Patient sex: M
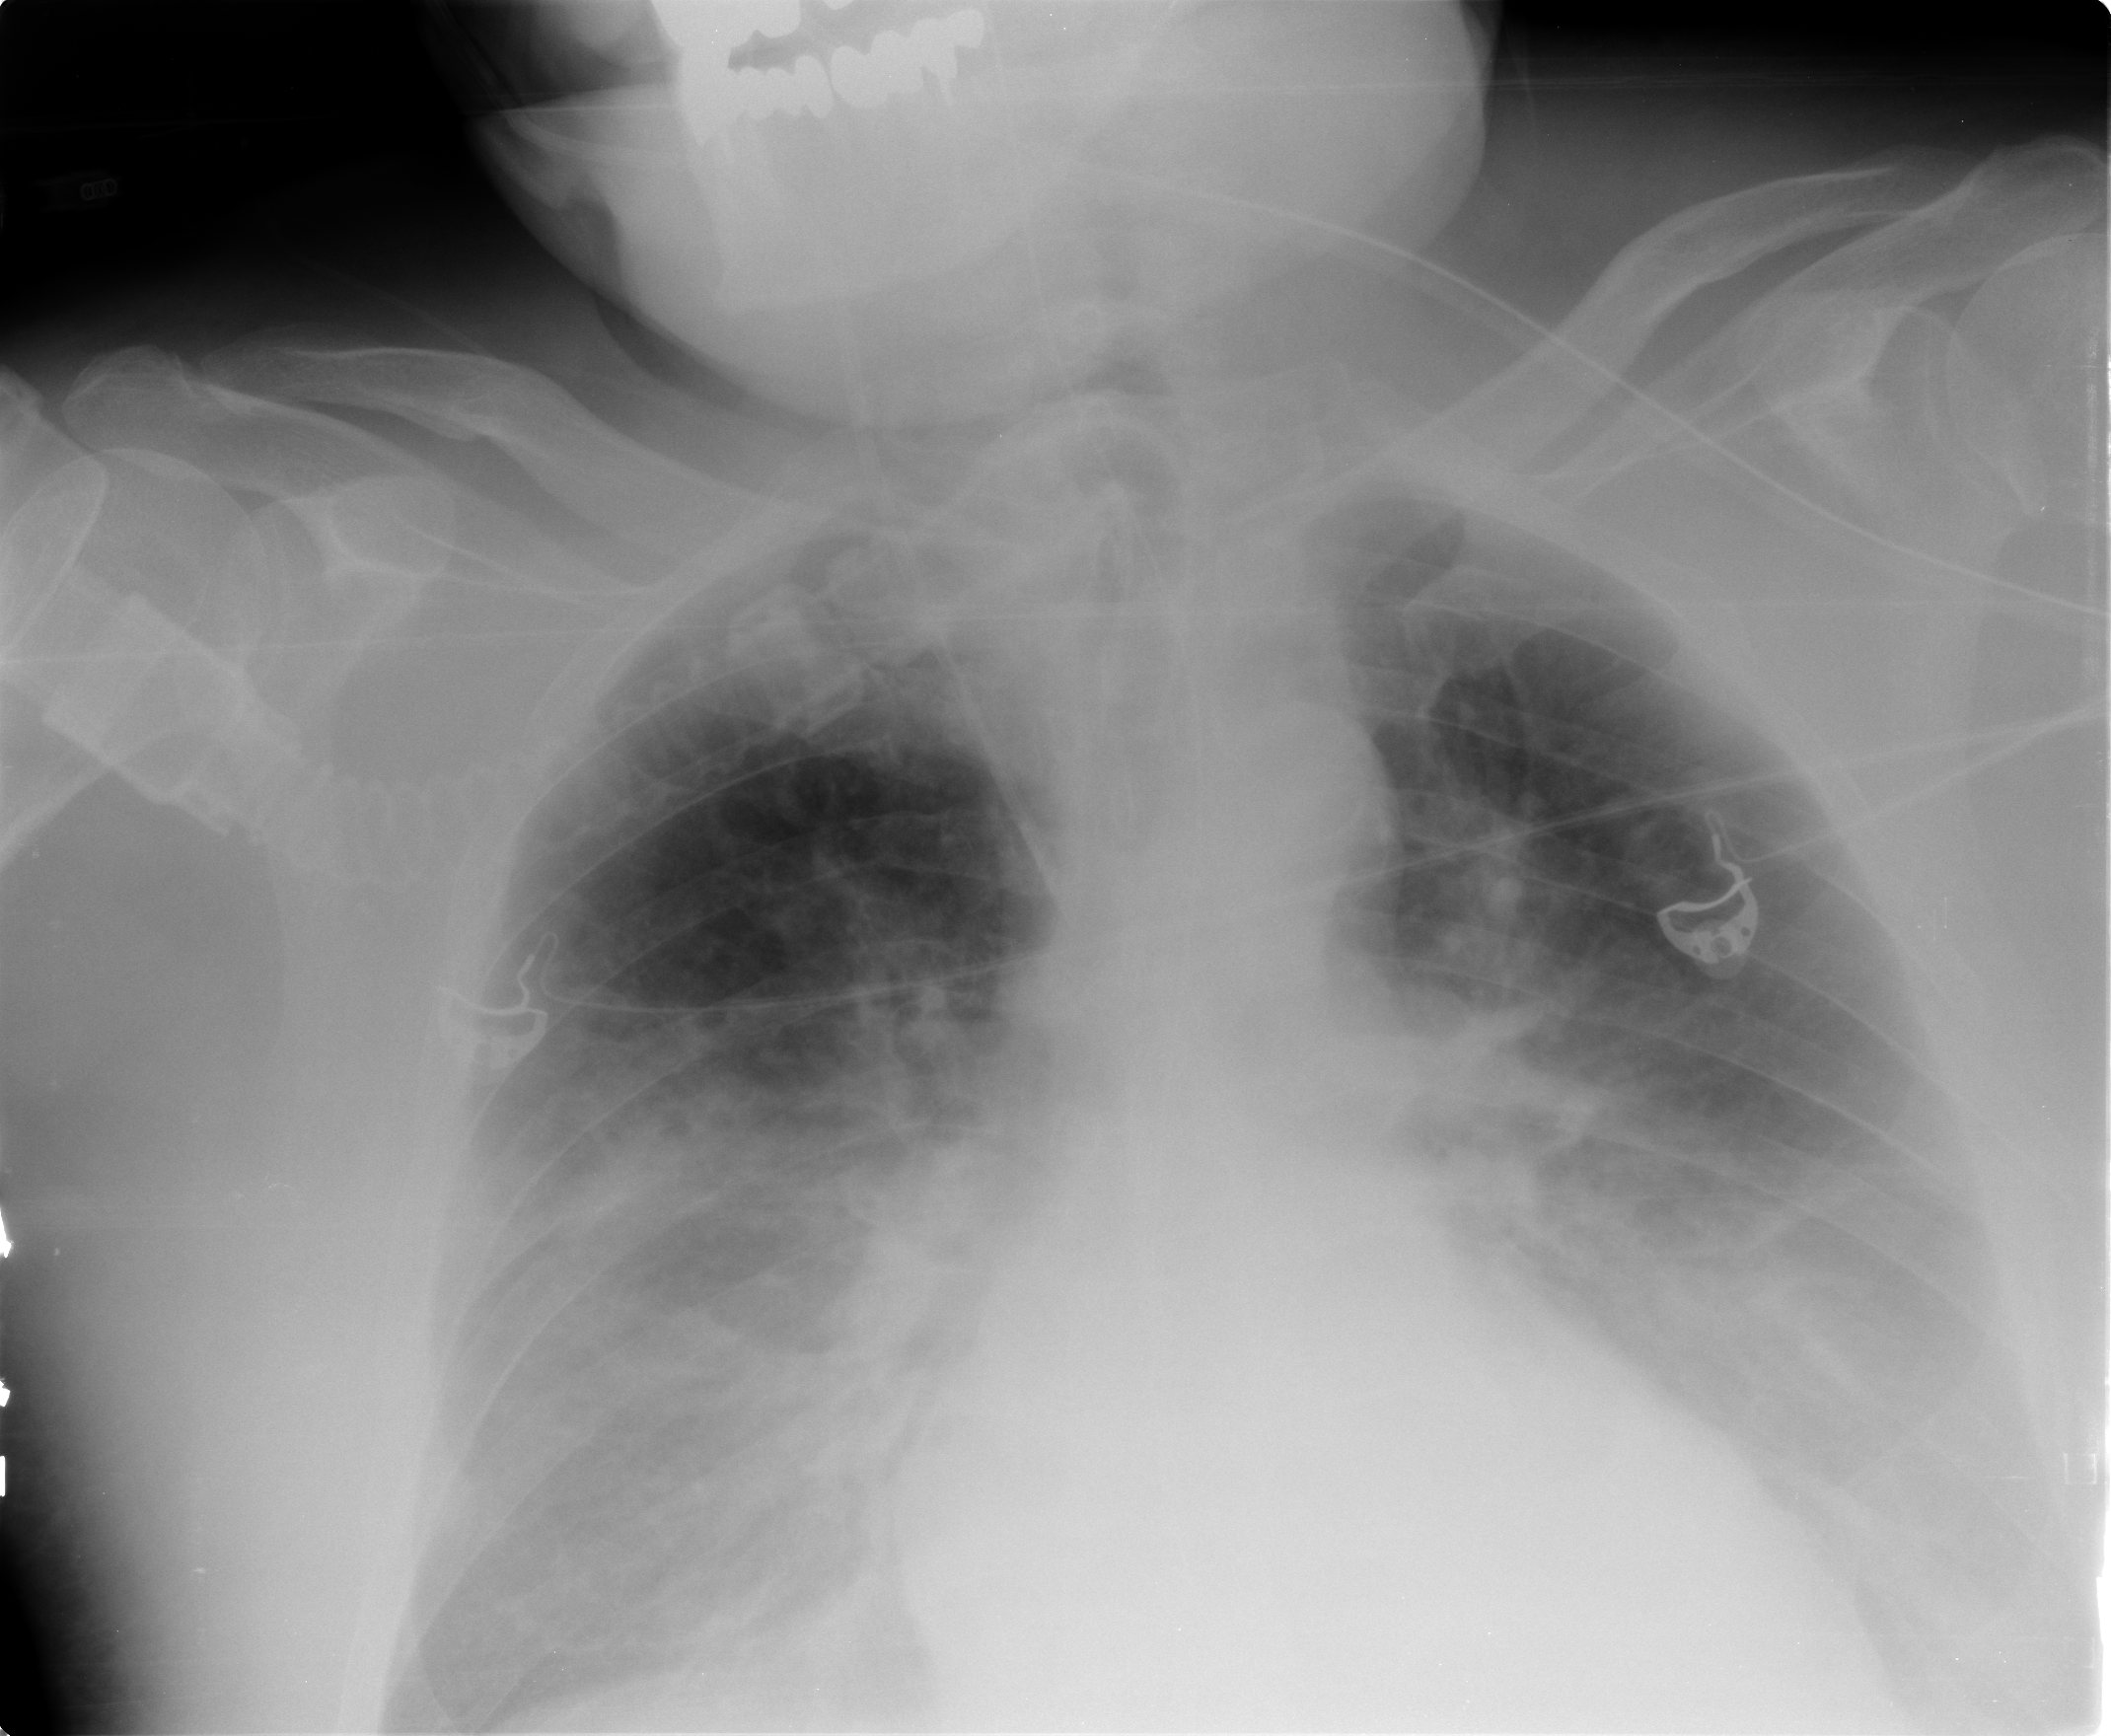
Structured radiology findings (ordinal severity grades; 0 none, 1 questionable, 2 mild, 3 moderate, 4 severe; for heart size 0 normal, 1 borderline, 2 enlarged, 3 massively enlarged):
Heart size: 2
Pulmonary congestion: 3
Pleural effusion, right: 2
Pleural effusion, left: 2
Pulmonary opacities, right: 3
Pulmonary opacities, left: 3
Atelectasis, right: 3
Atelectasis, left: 3